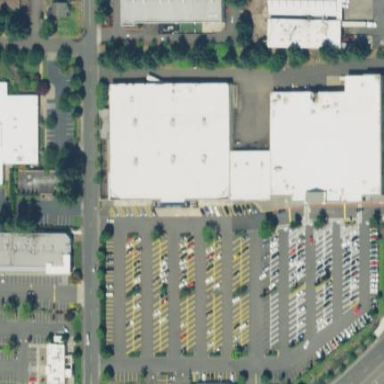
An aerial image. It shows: Retail building.